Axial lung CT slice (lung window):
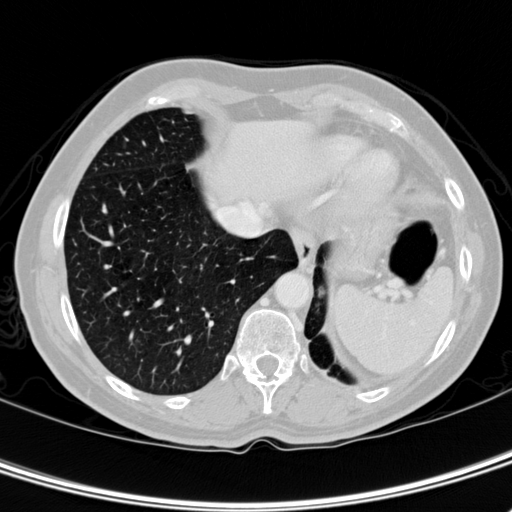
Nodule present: no